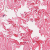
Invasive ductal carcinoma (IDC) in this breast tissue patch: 0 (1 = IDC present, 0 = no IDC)